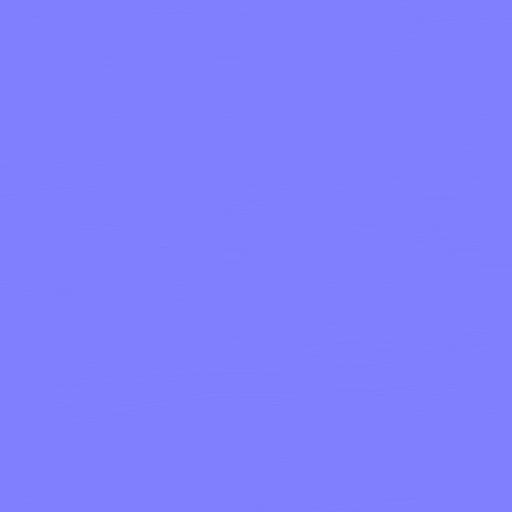
brown smooth wood wooden